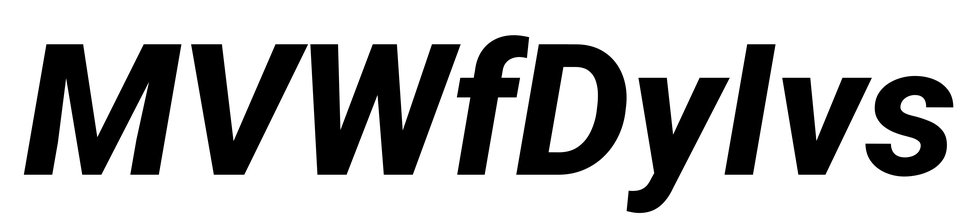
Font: Roboto-Italic_ExtraBold_Italic